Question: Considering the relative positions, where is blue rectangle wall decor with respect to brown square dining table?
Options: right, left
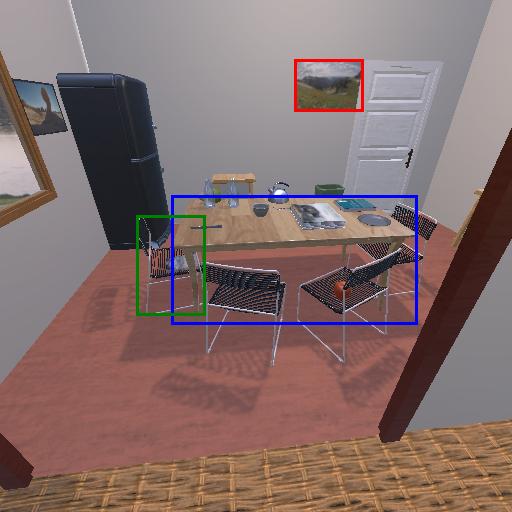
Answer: right